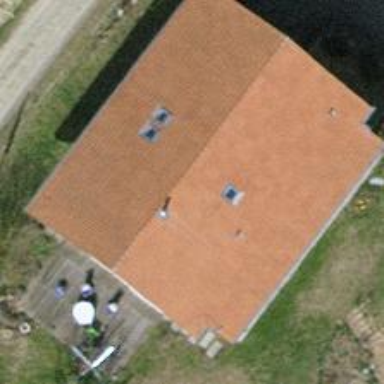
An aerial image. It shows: Detached building with gabled roof.